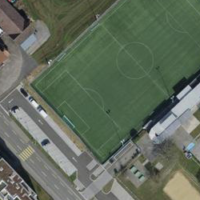
EUNIS habitat code: 53
Species observed at this site:
Lysimachia punctata
Helix pomatia